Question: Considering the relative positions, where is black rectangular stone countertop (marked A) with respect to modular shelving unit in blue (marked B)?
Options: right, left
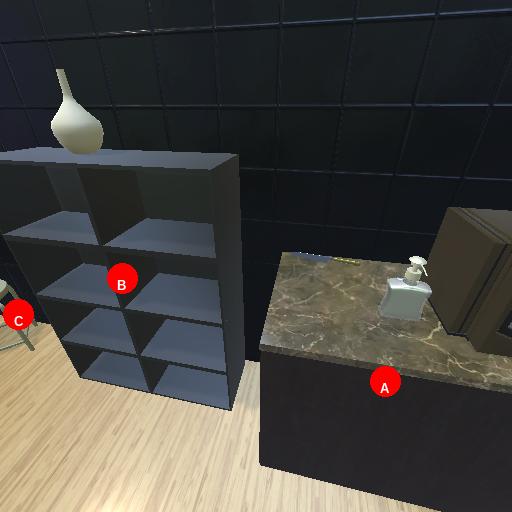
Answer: right